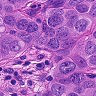
Metastatic tissue present: yes